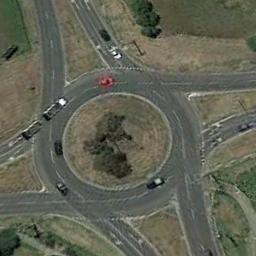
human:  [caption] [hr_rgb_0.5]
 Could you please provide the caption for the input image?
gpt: The roundabout is on the bare land next to trees .

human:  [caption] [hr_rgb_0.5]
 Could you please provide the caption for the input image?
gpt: There are several moving vehicles on the road at the roundabout, With some trees and a large lawn around the roundabout .

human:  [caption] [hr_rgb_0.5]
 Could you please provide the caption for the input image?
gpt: There are some cars at the roundabout .

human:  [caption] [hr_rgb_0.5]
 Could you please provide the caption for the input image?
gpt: The roundabout connects four roads and some cars are driving on the roundabout .

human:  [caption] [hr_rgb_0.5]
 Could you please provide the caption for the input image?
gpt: There are some yellow lawns around the roundabout .